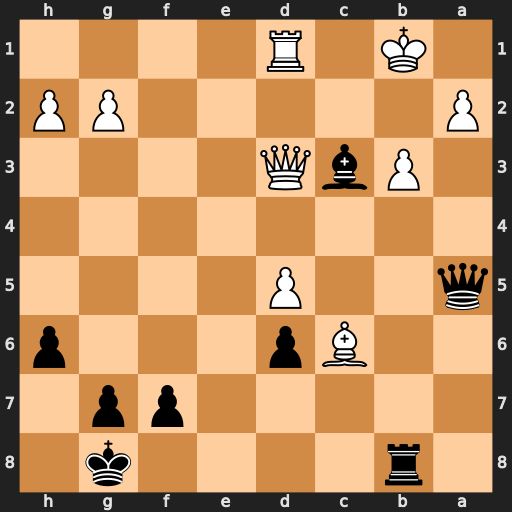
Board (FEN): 1r4k1/5pp1/2Bp3p/q2P4/8/1PbQ4/P5PP/1K1R4
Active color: b
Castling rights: -
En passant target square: -
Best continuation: Rxb3+ axb3 Qa1+ Kc2 Qb2#